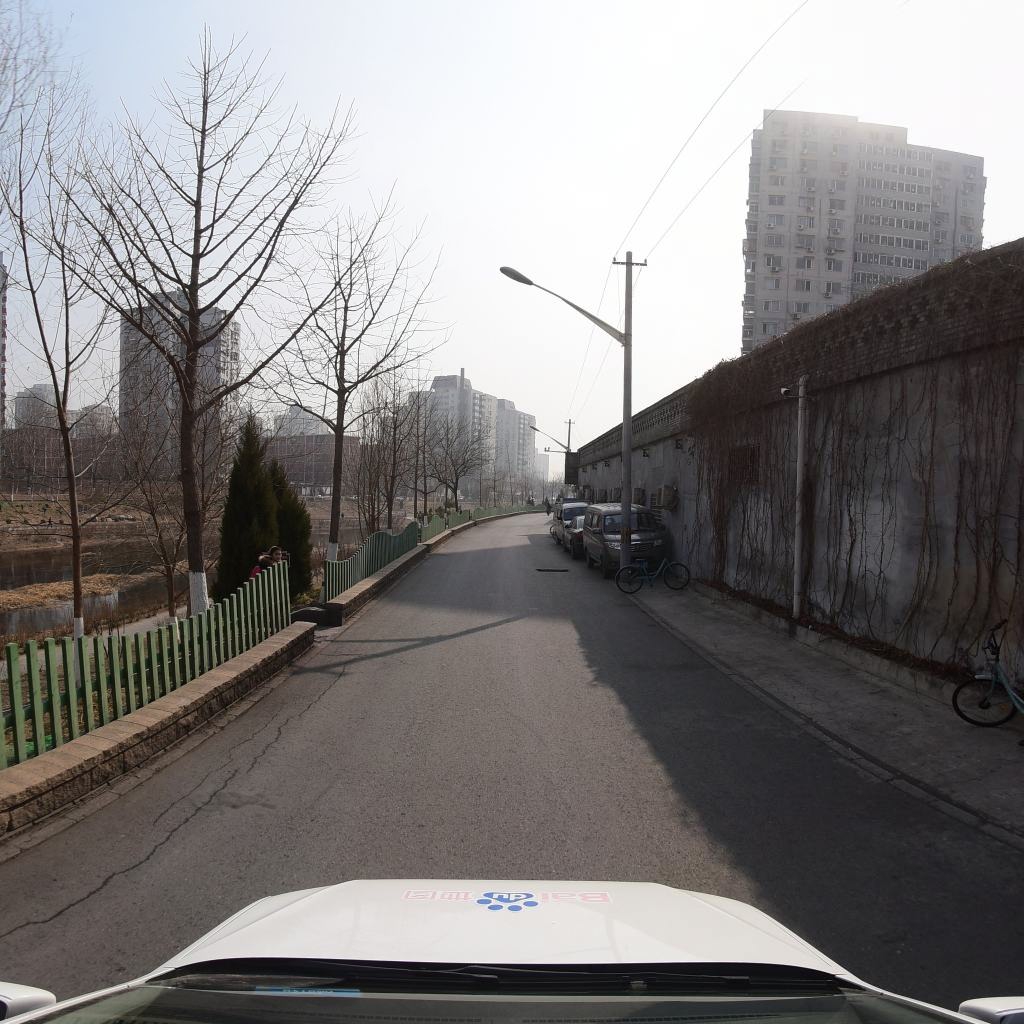
Region: Fengtai
Road damage annotations: longitudinal crack